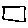
Label: square